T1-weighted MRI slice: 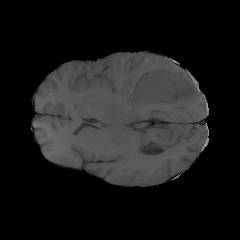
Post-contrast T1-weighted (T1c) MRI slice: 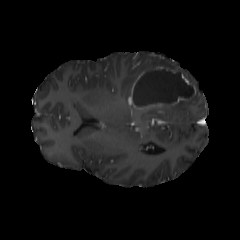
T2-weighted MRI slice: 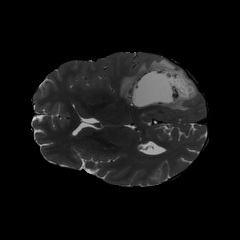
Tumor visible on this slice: yes